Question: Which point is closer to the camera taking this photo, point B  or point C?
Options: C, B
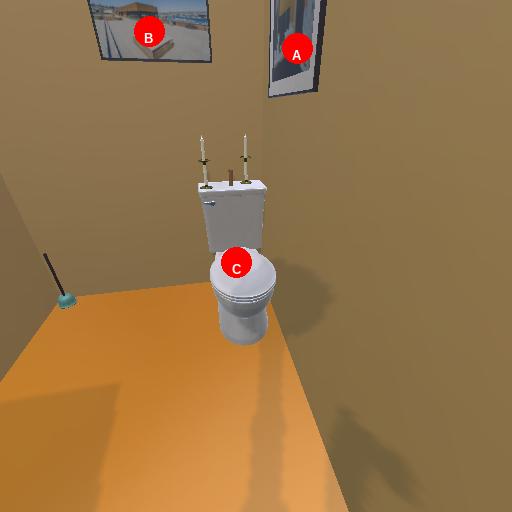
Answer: C